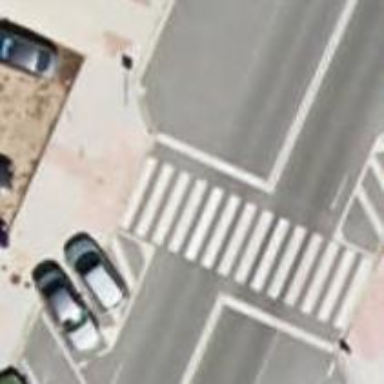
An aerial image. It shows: Uncontrolled crossing on the road.